Question: I am working with android2.2.
I want to customize Autocompletetextview in android.
I used following link for customization <URL>

this is my customize autocompletetextview control.and I am write multiple text & when i press # at that time it will go for filter.
and
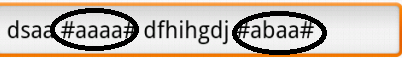
Answer: Please check <URL>
like
'''
@Override
protected void replaceText(final CharSequence text) {
String textData = previous + text + getSeperator();
super.replaceText(setSpanBetweenTokens(textData, "#", new StyleSpan(Typeface.BOLD_ITALIC)));
}
'''
You will get filtered text as bold